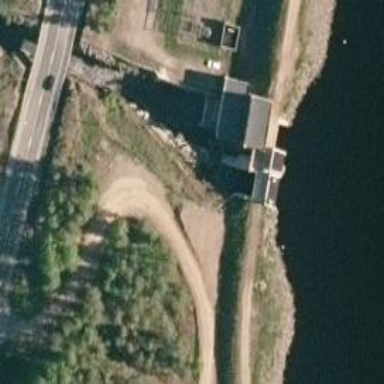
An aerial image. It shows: Hydro power generator.